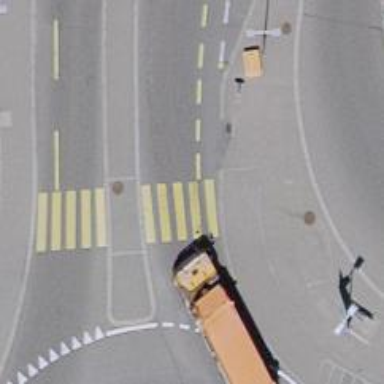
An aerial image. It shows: Footway with asphalt surface leading to traffic island.